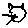
Label: cat